Field crop: maize
Growth stage: 2
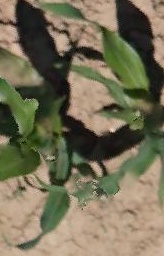
Species: maize